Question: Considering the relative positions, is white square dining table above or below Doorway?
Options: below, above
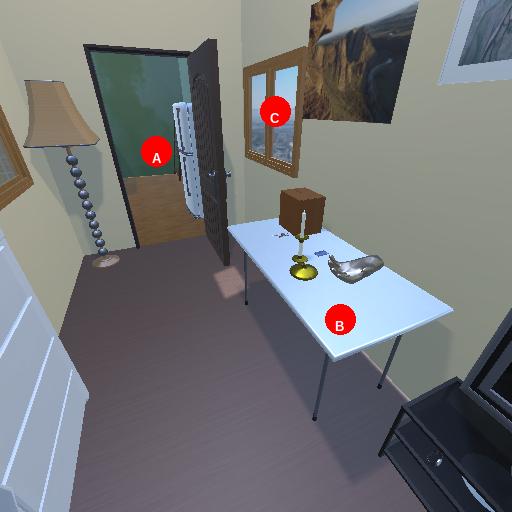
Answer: below